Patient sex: F
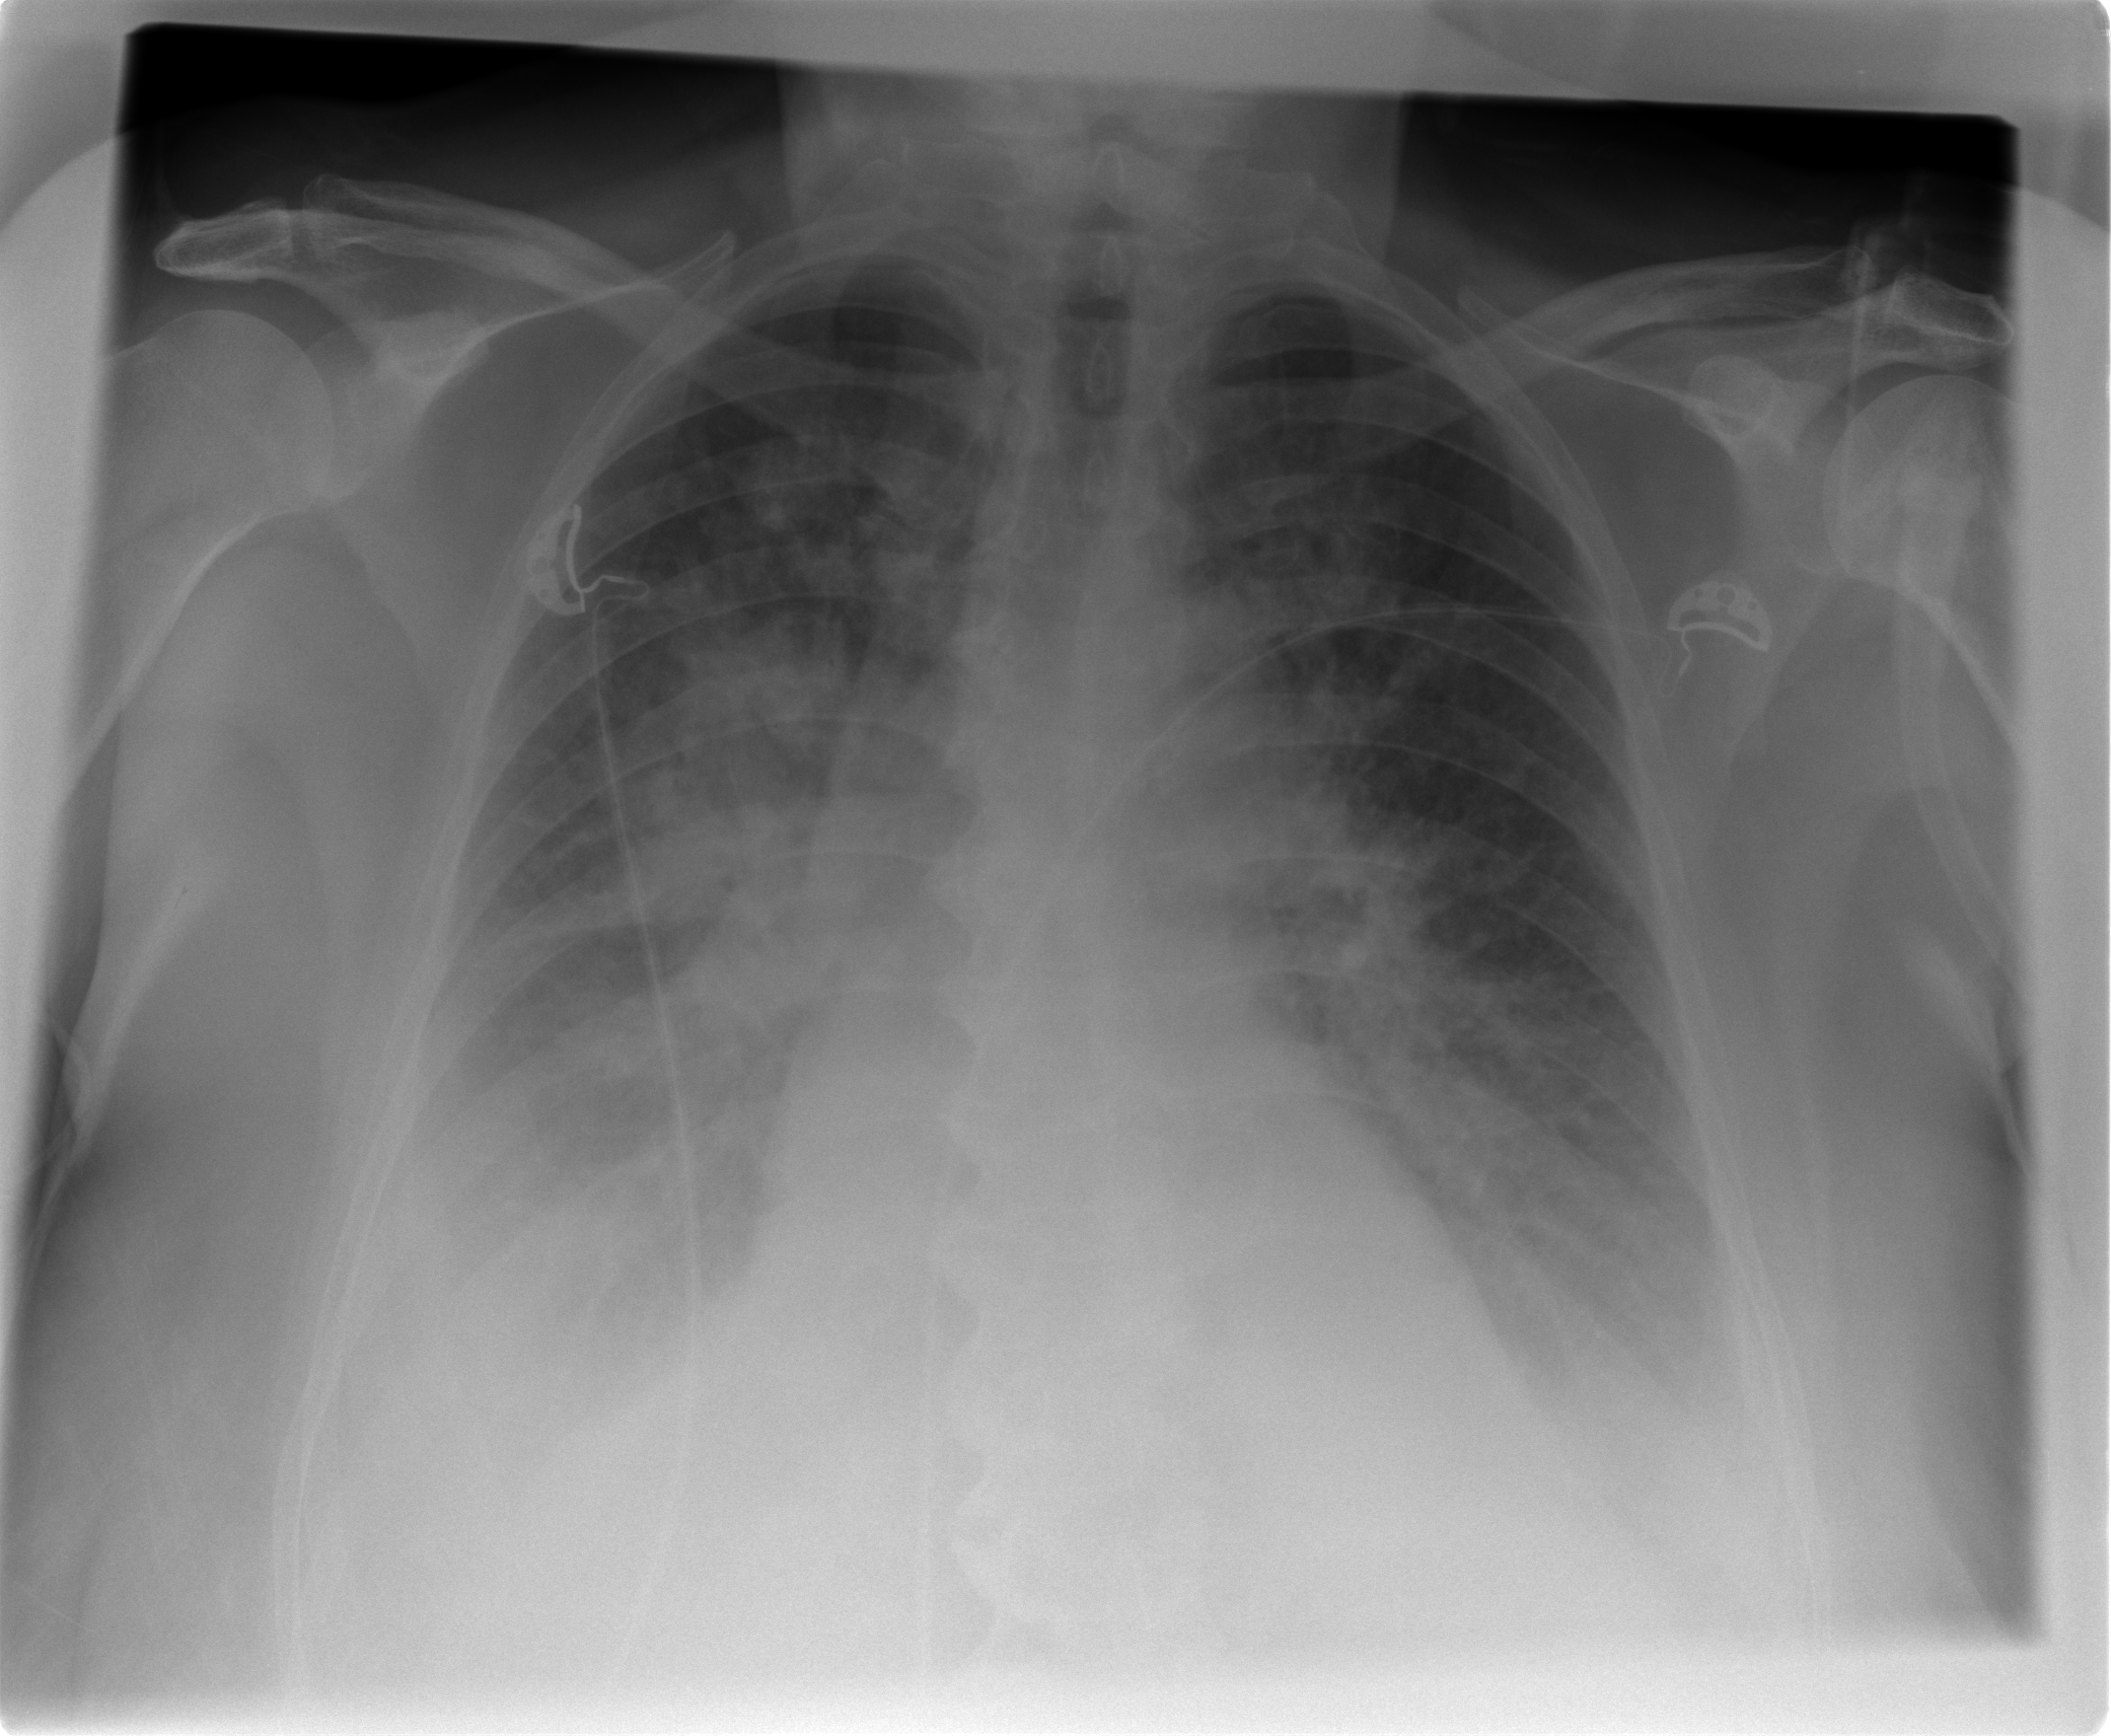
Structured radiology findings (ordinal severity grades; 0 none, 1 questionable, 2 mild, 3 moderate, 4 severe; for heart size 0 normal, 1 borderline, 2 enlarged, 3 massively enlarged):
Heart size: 0
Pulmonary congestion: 3
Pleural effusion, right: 3
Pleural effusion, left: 2
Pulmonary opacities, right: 2
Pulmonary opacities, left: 2
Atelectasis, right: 2
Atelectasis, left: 2